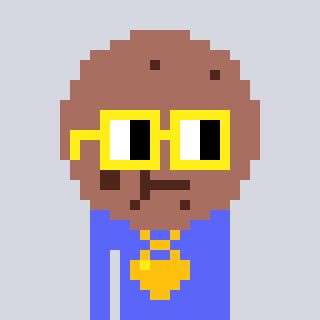
a pixel art character with square yellow glasses, a cookie-shaped head and a purple-colored body on a cool background